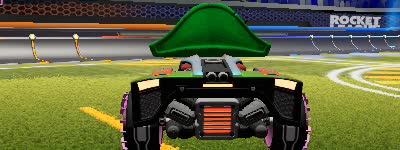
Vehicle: breakout